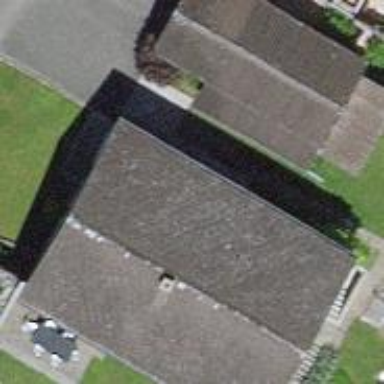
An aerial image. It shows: Garage.